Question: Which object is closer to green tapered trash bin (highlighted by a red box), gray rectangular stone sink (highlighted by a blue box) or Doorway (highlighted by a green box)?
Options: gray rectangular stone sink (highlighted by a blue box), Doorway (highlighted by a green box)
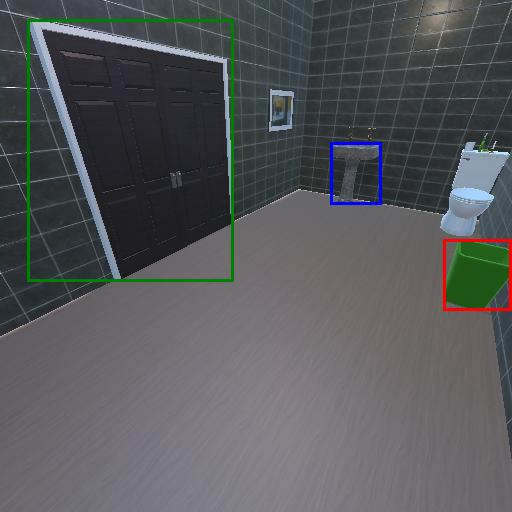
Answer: gray rectangular stone sink (highlighted by a blue box)